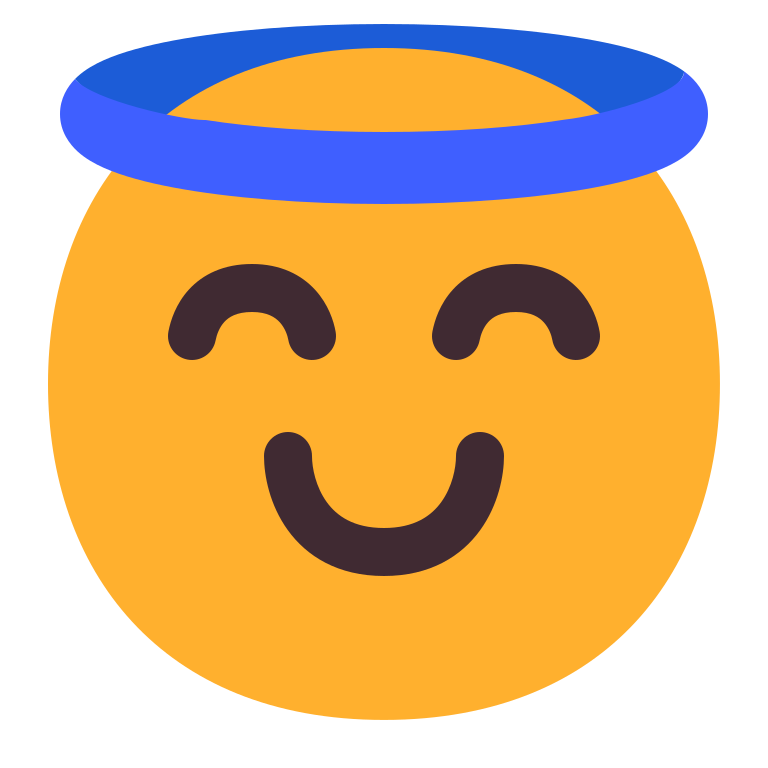
smiling face with halo flat